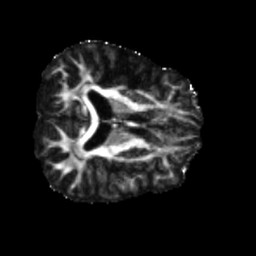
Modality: FA
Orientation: axial
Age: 58
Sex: male
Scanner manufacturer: siemens
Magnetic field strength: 3 T
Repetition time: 5.47 s
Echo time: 0.0854 s